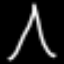
Label: The Eiffel Tower